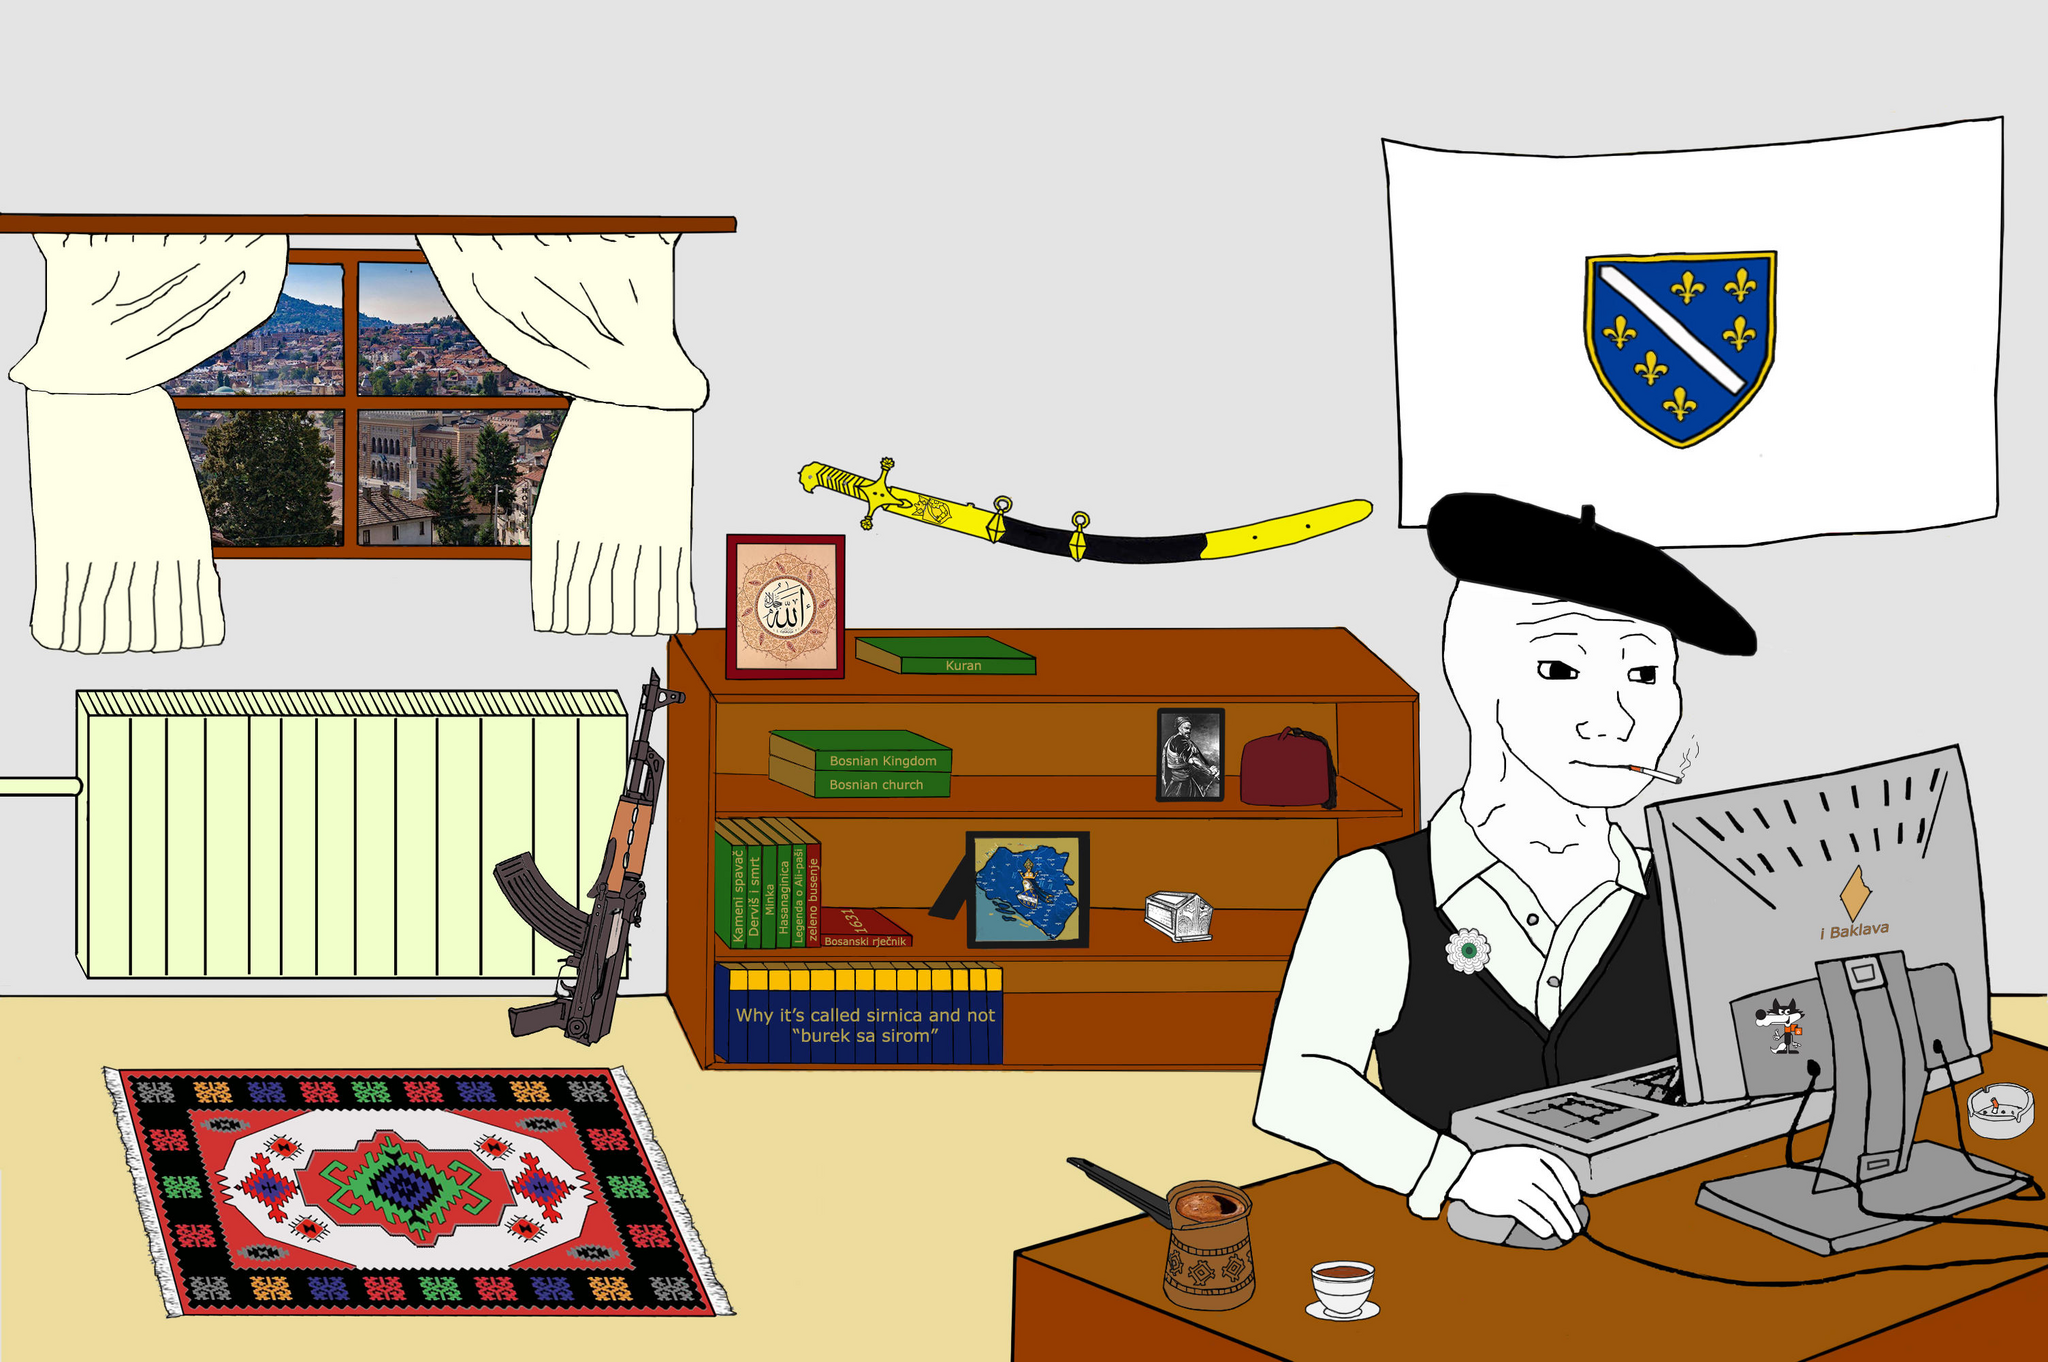
Label: 5_Wojak_with_Background